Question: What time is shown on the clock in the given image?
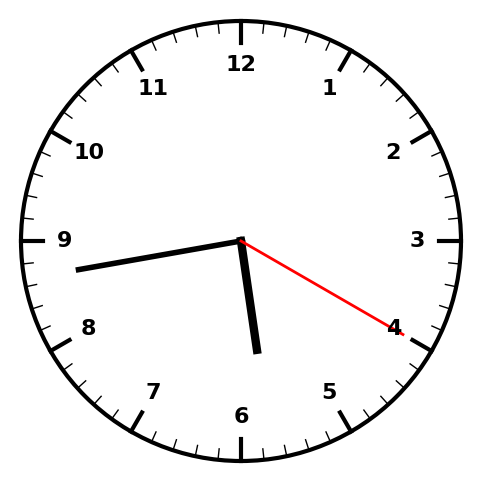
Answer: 05:43:20